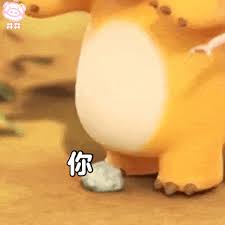
Label: nailong